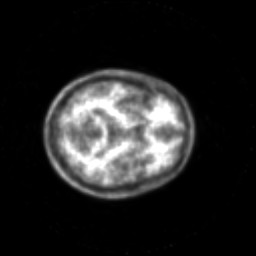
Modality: PET
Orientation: axial
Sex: male
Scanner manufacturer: siemens